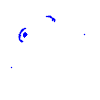
Particle: kaon